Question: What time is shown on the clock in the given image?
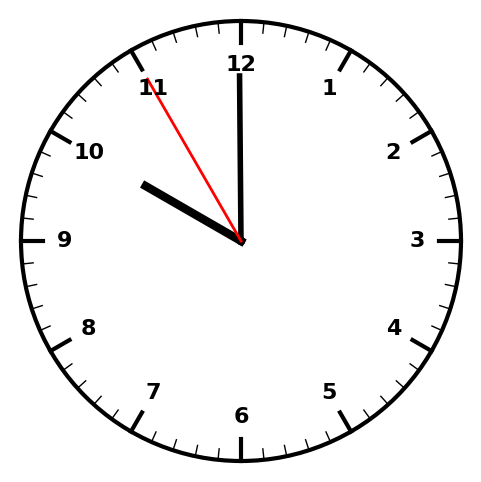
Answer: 09:59:55